Field crop: tomato
Growth stage: 1
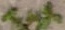
Species: portulaca